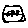
Label: hexagon